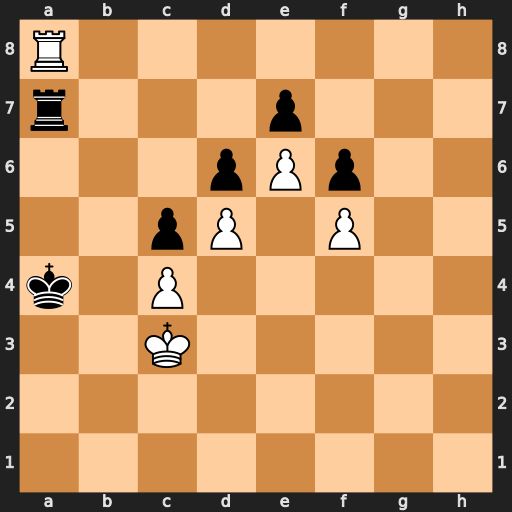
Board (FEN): R7/r3p3/3pPp2/2pP1P2/k1P5/2K5/8/8
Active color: w
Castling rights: -
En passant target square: -
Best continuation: Rxa7#